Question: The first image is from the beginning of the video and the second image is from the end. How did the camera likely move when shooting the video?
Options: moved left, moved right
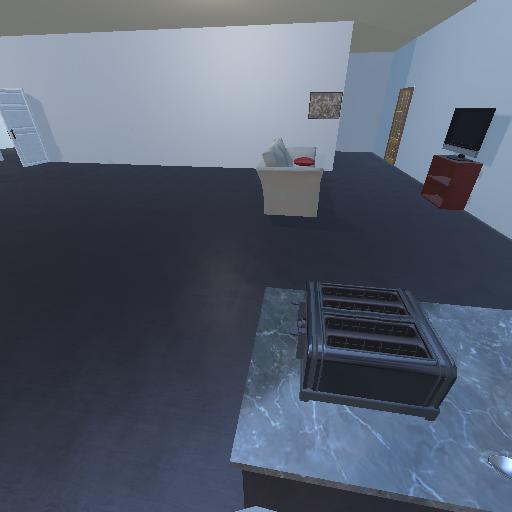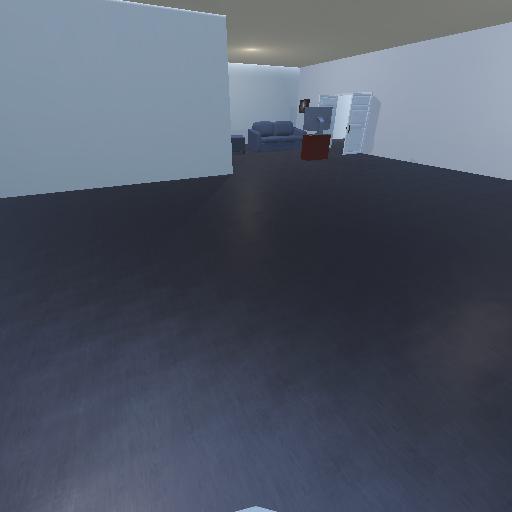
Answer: moved left